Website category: university
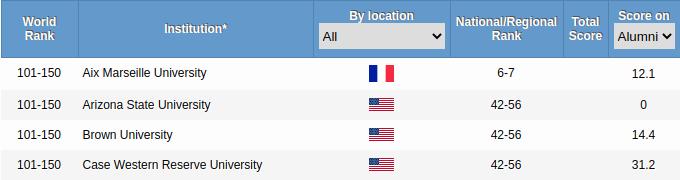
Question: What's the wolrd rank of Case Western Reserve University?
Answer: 101-150

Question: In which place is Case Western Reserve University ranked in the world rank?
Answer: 101-150

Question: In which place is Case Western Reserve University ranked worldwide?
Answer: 101-150

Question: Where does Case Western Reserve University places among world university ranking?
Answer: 101-150

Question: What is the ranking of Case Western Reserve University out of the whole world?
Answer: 101-150

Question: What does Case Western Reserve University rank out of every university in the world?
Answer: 101-150

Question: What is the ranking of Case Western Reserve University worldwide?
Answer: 101-150

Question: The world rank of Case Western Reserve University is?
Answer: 101-150

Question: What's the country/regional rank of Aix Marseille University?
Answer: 6-7

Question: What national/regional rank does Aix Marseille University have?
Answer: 6-7

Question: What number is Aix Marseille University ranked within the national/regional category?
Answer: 6-7

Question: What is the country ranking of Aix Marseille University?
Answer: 6-7

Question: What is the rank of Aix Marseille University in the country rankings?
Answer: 6-7

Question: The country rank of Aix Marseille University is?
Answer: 6-7

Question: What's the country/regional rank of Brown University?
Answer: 42-56

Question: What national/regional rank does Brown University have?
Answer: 42-56

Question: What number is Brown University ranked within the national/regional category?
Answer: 42-56

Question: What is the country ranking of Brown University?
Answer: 42-56

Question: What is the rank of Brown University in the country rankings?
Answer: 42-56

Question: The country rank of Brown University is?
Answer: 42-56

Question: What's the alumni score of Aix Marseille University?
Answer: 12.1

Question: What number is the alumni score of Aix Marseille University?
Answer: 12.1

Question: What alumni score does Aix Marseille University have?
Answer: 12.1

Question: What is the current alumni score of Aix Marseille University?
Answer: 12.1

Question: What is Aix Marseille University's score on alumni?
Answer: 12.1

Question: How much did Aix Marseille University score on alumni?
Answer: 12.1

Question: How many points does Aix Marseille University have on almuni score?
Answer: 12.1

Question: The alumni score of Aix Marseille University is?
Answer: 12.1

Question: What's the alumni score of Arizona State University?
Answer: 0

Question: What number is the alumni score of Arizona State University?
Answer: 0

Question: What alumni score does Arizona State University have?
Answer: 0

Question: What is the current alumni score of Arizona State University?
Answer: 0

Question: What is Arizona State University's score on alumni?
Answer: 0

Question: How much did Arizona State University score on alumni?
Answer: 0

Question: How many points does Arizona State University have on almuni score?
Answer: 0

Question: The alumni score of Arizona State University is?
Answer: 0

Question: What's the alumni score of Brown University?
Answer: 14.4

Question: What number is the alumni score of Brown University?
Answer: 14.4

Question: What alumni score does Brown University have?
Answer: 14.4

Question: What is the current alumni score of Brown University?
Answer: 14.4

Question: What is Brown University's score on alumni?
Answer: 14.4

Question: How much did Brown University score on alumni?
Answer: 14.4

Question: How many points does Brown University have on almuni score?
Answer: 14.4

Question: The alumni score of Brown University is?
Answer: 14.4

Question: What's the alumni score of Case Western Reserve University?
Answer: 31.2

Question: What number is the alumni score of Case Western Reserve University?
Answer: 31.2

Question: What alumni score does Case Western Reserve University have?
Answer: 31.2

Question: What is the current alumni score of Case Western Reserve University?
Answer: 31.2

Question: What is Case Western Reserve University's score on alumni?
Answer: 31.2

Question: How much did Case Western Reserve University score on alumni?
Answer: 31.2

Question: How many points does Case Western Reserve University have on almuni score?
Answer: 31.2

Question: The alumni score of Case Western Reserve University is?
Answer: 31.2

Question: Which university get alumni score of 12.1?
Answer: Aix Marseille University

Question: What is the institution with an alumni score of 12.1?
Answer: Aix Marseille University

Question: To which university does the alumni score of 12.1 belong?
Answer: Aix Marseille University

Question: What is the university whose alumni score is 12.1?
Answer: Aix Marseille University

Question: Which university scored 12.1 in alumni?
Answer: Aix Marseille University

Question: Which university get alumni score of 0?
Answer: Arizona State University

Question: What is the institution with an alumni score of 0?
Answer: Arizona State University

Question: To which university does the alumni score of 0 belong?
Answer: Arizona State University

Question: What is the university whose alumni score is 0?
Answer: Arizona State University

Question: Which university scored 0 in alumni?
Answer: Arizona State University

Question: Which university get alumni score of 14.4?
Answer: Brown University

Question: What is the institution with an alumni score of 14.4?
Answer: Brown University